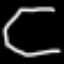
Label: octagon